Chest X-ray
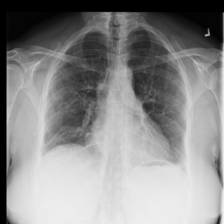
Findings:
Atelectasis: positive
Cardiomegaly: negative
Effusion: negative
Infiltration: negative
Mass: negative
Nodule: negative
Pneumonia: negative
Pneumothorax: negative
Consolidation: negative
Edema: negative
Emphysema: negative
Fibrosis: negative
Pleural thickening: negative
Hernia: negative